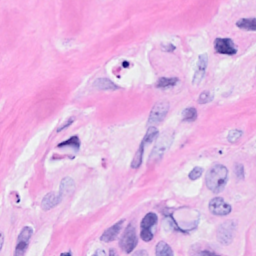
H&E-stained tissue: Breast